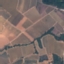
Land use / land cover: PermanentCrop